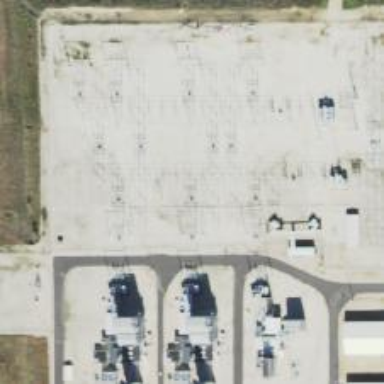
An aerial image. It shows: Switch for power supply.